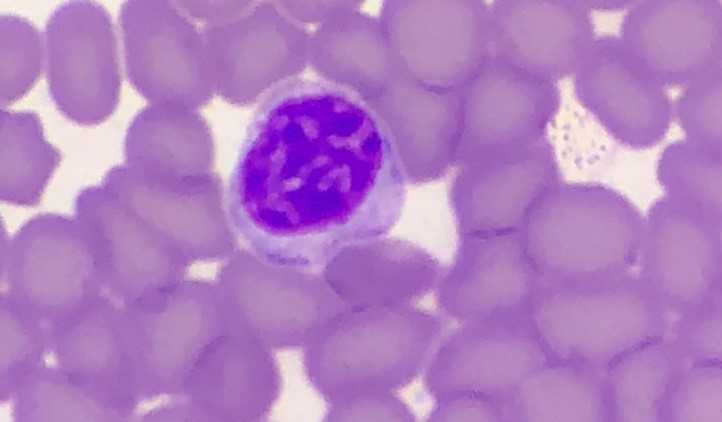
White blood cell type: Lymphocyte